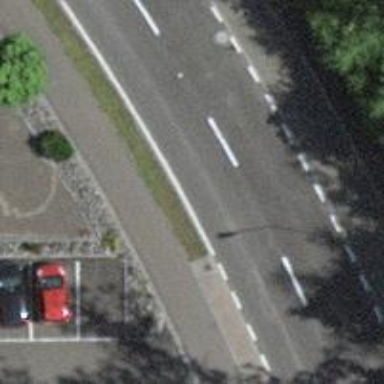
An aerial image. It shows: Public transport stop position.